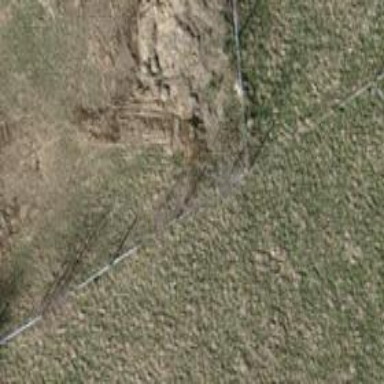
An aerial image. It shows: Fence is in the image.